Question: We have a very simple MVC form with a dropdownlist which gets the user's selected city.
We have a list of cities and we know the average temperature (say) for each city.
Almost as a decoration (it's not a core function) for the form it would be nice to show the temperature for the selected city as the user changes it. Something like this:

This has to happen client side, I guess. Or is it AJAX?
At the moment our form is mostly out-of-the-box MVC4 EF auto built with scaffolding.
We populate the dropdownlist like so:
In the Controller:
'''
ViewData("Cities") = GetCitySelectList()
'''
and in the View:
'''
@Html.DropDownListFor(Function(model) model.City, TryCast(ViewData("Cities"), SelectList))
'''
... so pretty simple stuff.
There are plenty of tutorials for doing cascading dropdowns which are probably overkill for what we're trying to do here. Also if you google "javascript lookup mvc form" or similar a lot of the results tie you to using a framework (knockout? barebone?) which, again, I'm not familiar with and I don't know if I need for such a simple task.
In fact we're so geared to keeping it simple, and our city list is so short, it's almost worth doing it as a giant 'if then else' in javascript (but, I know, yuk).
What's the simplest way to do this?
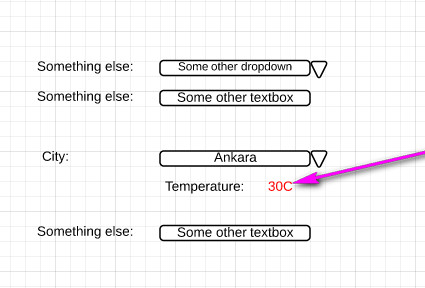
Answer: You can do it as follows:
1. Make an Ajax call on change on dropdown and then place the result in the corresponding div.
Html for result:
'Temperature:<div id="temp"></div>'
Ajax call :
'''
$("#dropdownId").change(function () {
$.ajax({
type: "GET",
url: "Home/GetTemperature", // your url
contentType: "application/json; charset=utf-8",
data : {City : " + $(this).val() +"}
dataType: "json",
success: function (result) {
$("#temp").html(result); // place result in div
},
error: function () {
alert("Error.");
}
});
});
'''
Your Action (C#):
'''
[HttpGet]
public JsonResult GetTemperature(string City)
{
int temp = 30; // Get temp from your db..
return Json(temp,JsonRequestBehavior.AllowGet);
}
'''
Your Action (VB):
'''
<HttpGet>
Public Function GetTemperature(City As String) As JsonResult
Dim temp As integer = 30
Return Json(temp, JsonRequestBehavior.AllowGet)
End Function
'''